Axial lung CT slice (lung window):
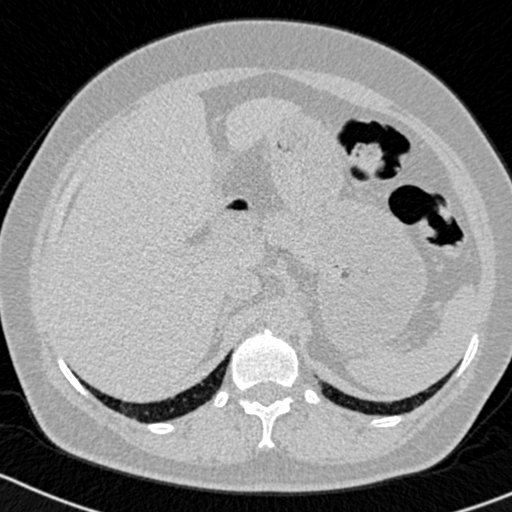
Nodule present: no